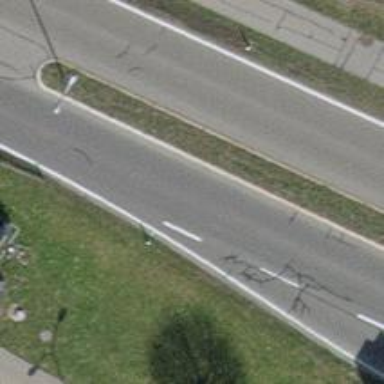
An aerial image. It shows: Secondary road with asphalt surface and no sidewalk.